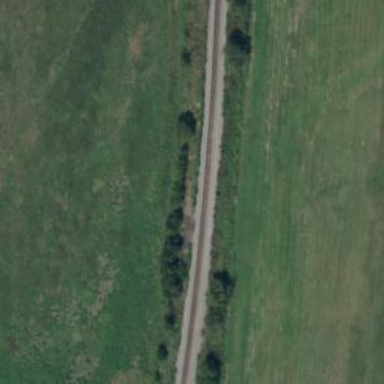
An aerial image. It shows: Single rail track for railway.